This is a demodulated (Hilbert-envelope) spectrum computed from a bearing vibration snapshot; the dashed markers indicate where each bearing fault type would appear (BPFO, BPFI, BSF, FTF). Determine the bearing's health state. Answer with exactly one of: normal, inner_race, outer_race, ball.
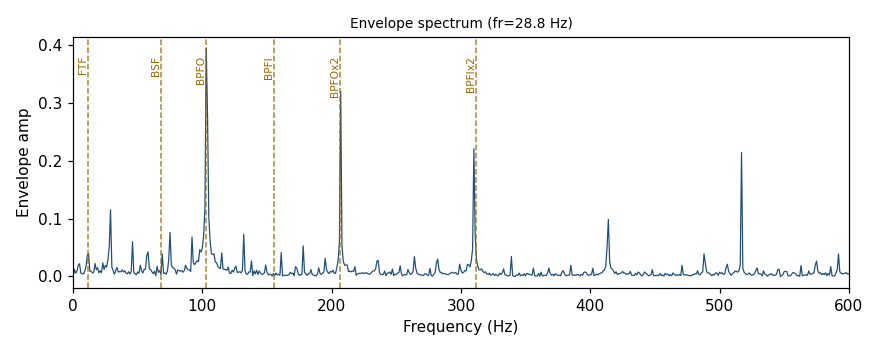
Answer: outer_race